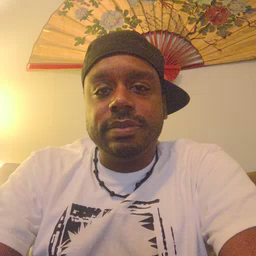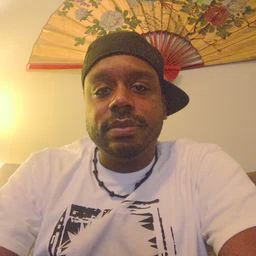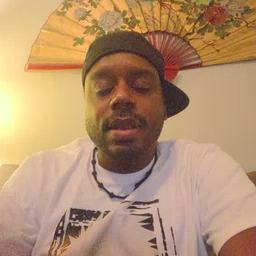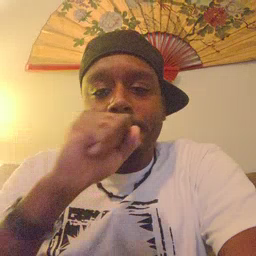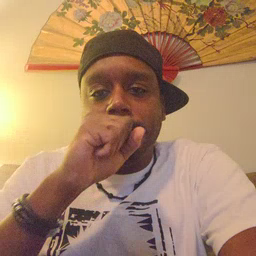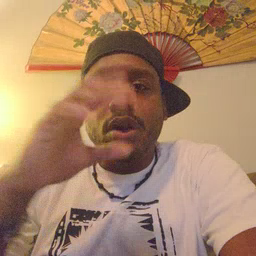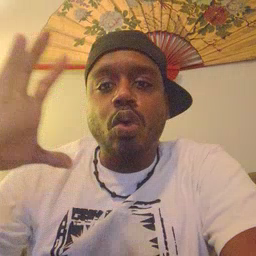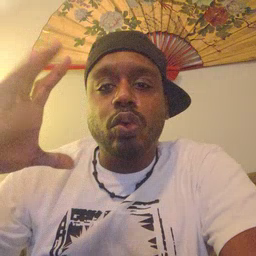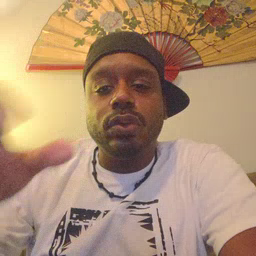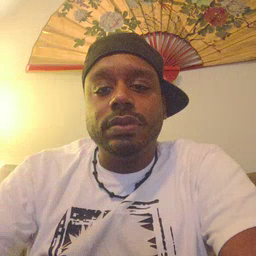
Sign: balloon